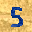
Label: 5